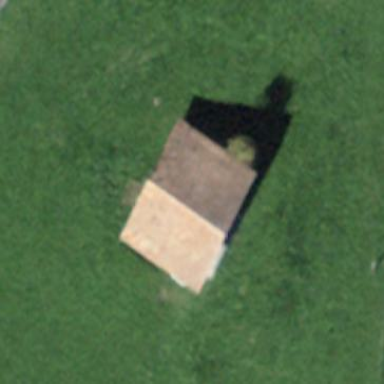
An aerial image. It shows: Barn.